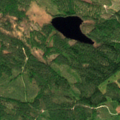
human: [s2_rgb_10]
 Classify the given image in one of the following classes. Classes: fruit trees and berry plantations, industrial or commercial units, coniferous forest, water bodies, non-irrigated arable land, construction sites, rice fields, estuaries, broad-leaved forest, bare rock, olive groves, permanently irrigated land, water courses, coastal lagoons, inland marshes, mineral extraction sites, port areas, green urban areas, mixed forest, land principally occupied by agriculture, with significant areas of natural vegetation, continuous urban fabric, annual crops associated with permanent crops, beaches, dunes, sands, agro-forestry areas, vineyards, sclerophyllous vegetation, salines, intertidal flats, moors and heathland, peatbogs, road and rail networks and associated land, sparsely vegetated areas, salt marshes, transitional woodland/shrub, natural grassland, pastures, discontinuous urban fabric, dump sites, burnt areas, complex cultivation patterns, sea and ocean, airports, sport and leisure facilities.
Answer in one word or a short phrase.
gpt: coniferous forest, mixed forest, transitional woodland/shrub